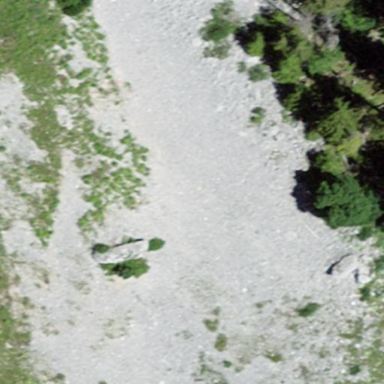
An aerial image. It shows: Natural scree.